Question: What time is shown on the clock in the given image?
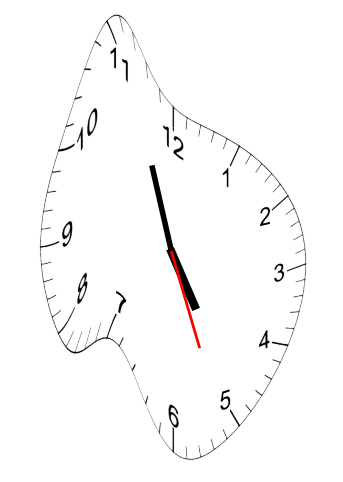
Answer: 04:56:26